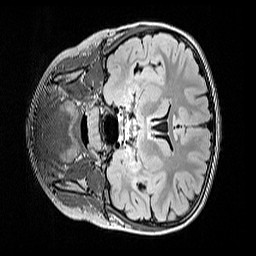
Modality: FLAIR
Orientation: coronal
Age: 9
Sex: female
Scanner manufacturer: siemens
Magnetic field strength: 3 T
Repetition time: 5 s
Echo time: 0.388 s